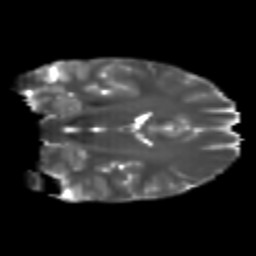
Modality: T2w
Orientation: coronal
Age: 18
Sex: female
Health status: healthy
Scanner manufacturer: philips
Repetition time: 7.383 s
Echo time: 0.08599 s